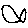
Label: fish